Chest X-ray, AP view. Patient: 47 years old, sex F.
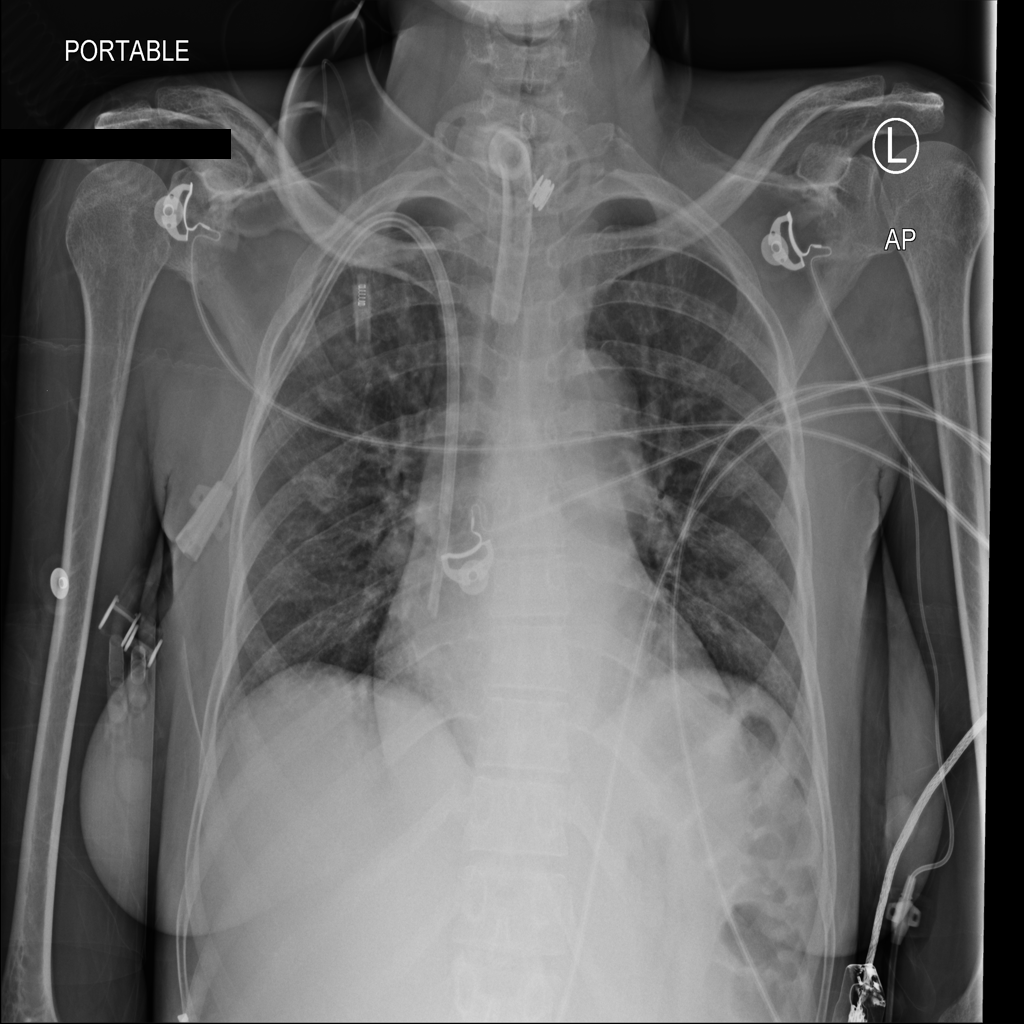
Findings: No Finding